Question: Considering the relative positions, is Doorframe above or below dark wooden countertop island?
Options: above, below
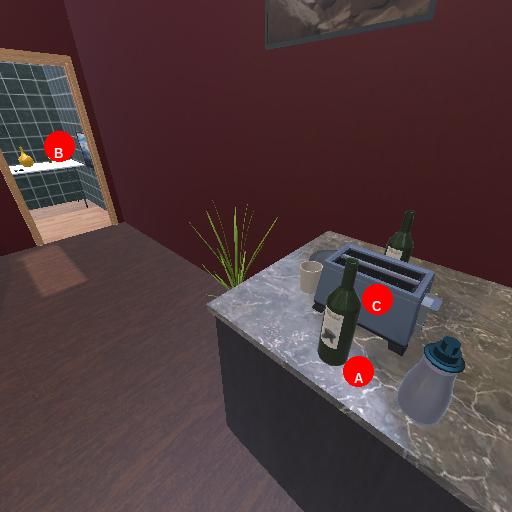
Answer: above